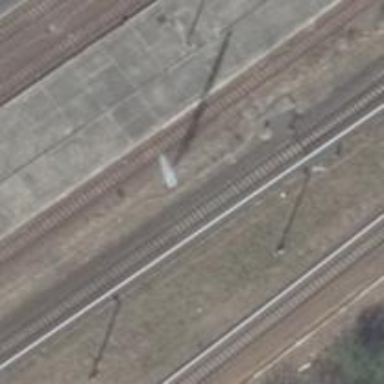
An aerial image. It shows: Electrified light rail railway.